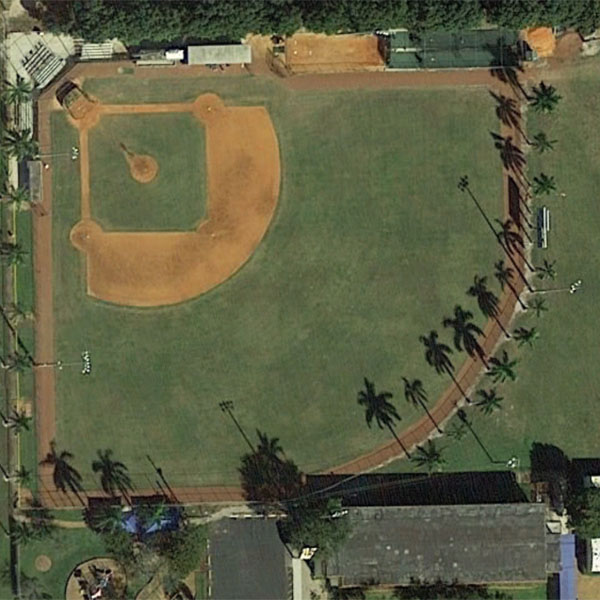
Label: BaseballField